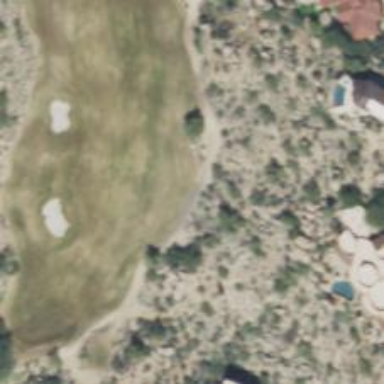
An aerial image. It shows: Path designated for golf carts.